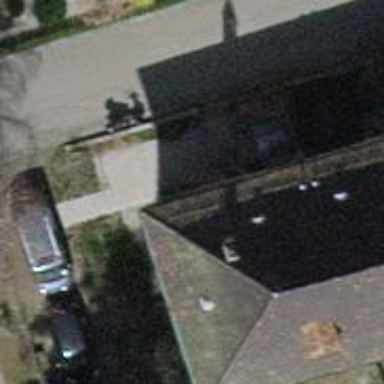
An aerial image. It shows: Building with tile roof.